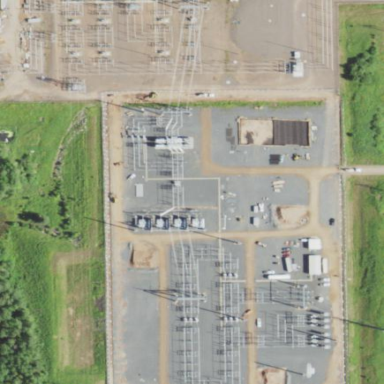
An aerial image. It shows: Substation with fence around it. The substation is converter type.